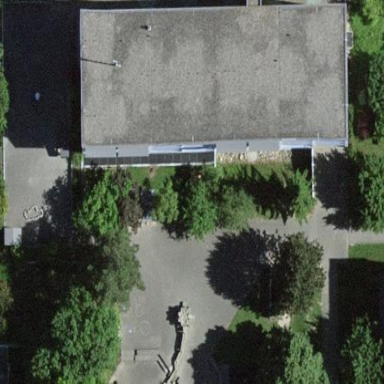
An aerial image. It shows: School building.